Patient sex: M
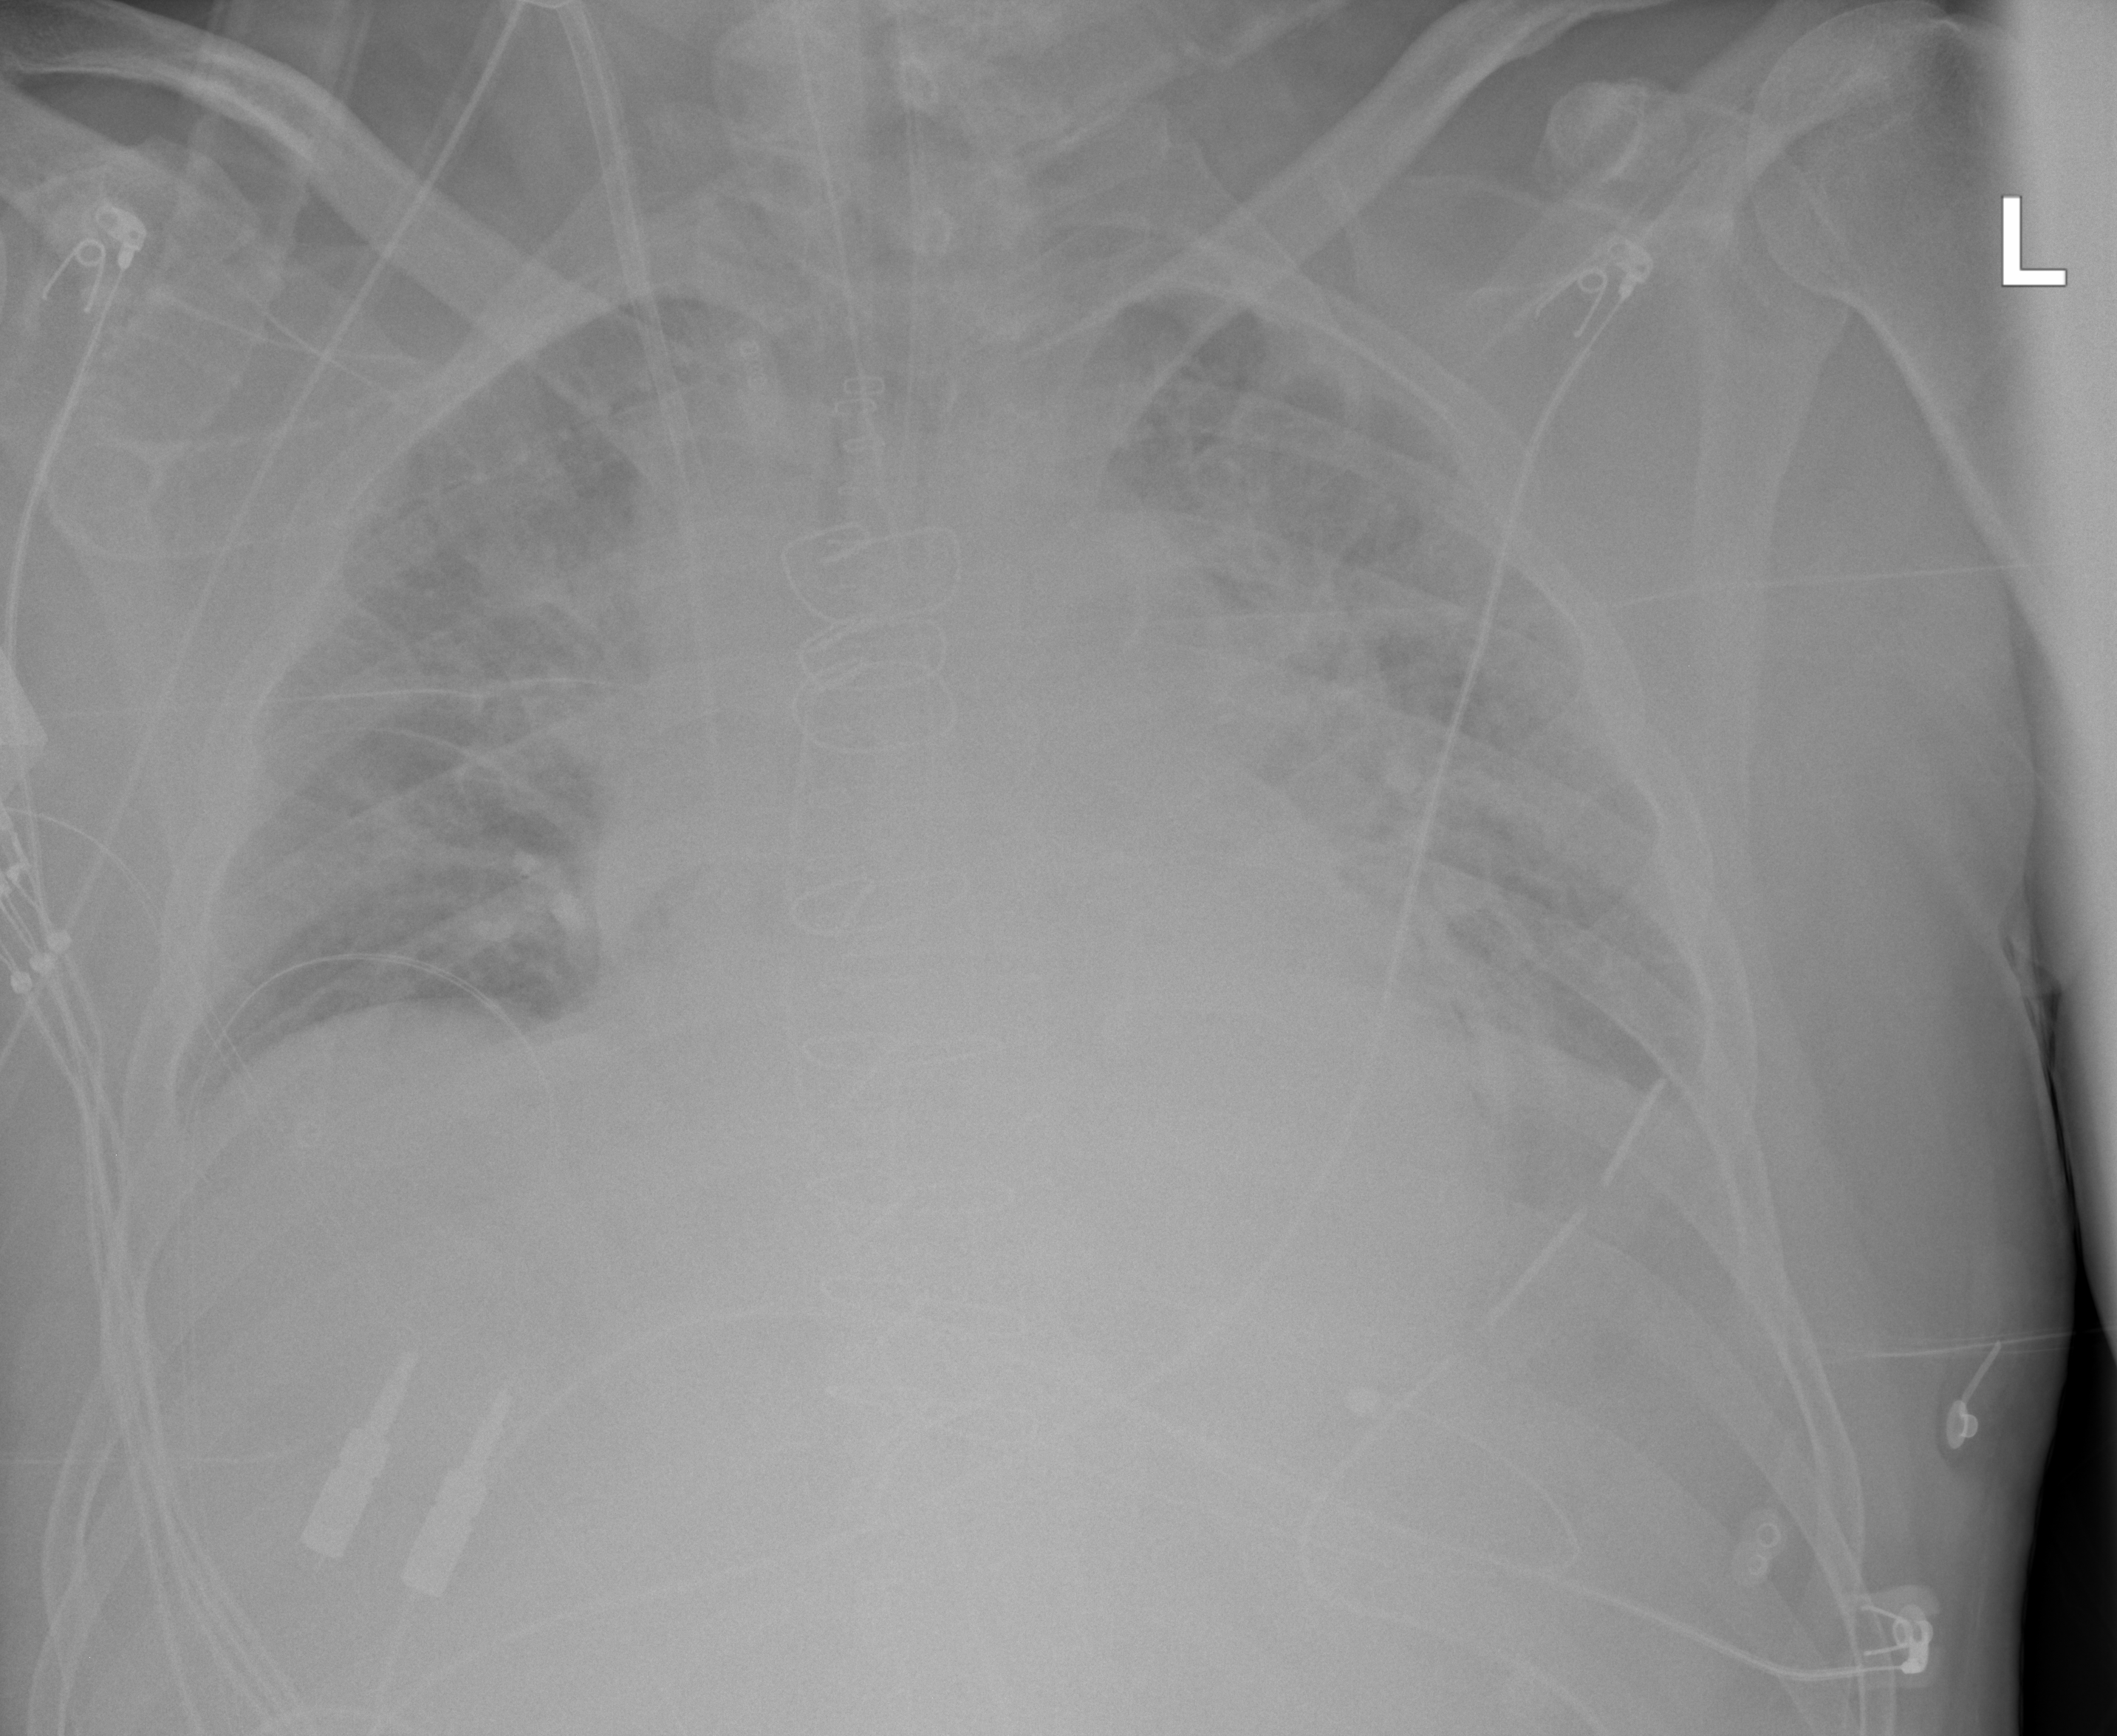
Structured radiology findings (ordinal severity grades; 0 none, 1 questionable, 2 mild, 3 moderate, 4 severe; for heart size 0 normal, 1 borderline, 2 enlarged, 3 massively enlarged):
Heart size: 2
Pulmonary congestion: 2
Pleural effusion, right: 0
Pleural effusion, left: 2
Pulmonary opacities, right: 2
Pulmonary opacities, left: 2
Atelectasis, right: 0
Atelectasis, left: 2